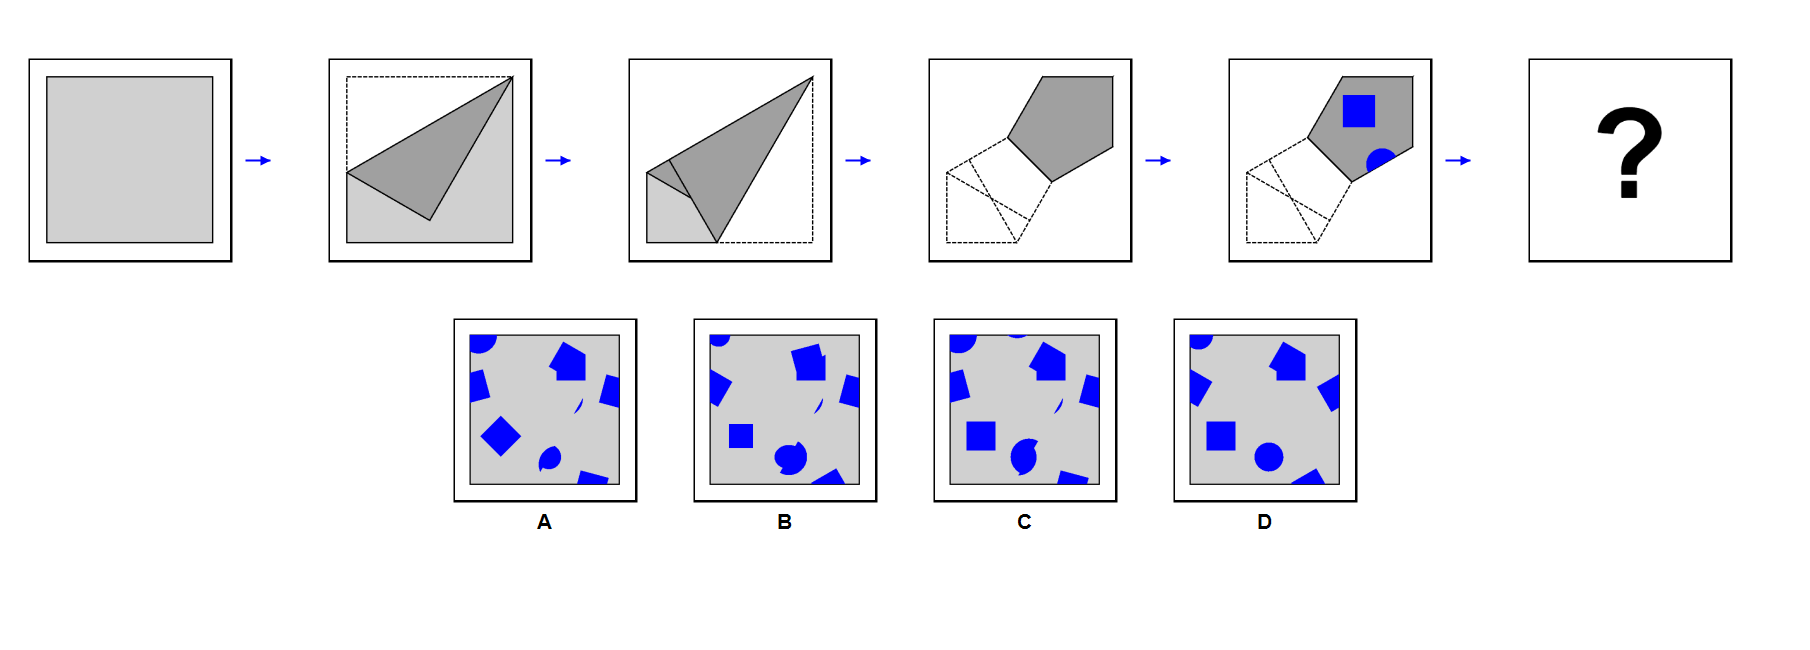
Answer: D